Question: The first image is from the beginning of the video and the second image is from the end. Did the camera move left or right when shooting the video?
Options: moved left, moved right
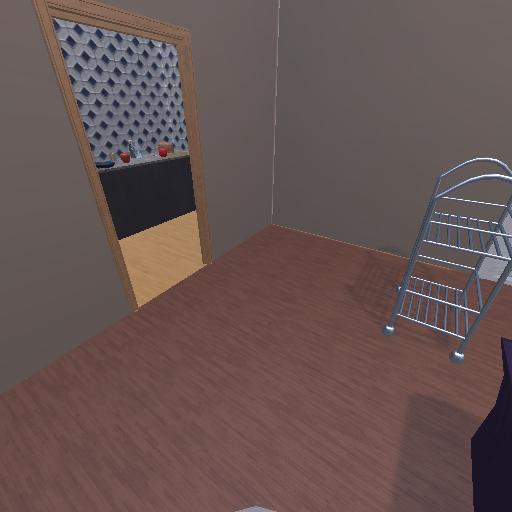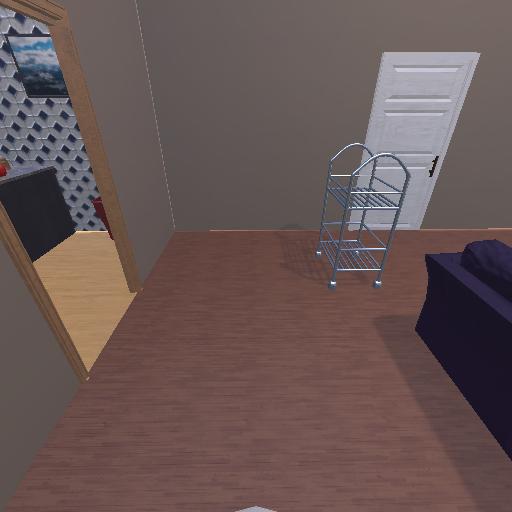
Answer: moved left